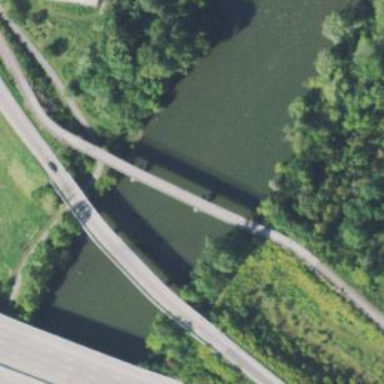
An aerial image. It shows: Man-made bridge.